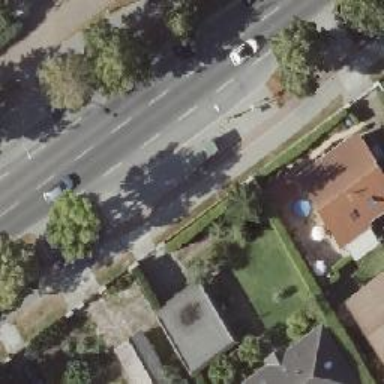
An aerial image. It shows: Footway.